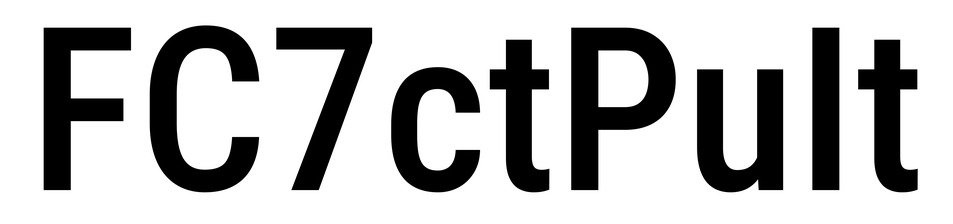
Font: Roboto_Condensed_Medium